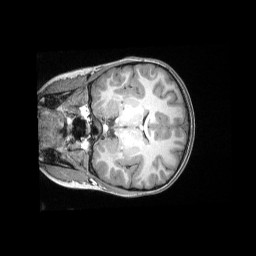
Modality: T1w
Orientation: coronal
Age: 10
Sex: male
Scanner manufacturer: siemens
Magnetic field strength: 3 T
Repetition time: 2.4 s
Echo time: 0.00313 s